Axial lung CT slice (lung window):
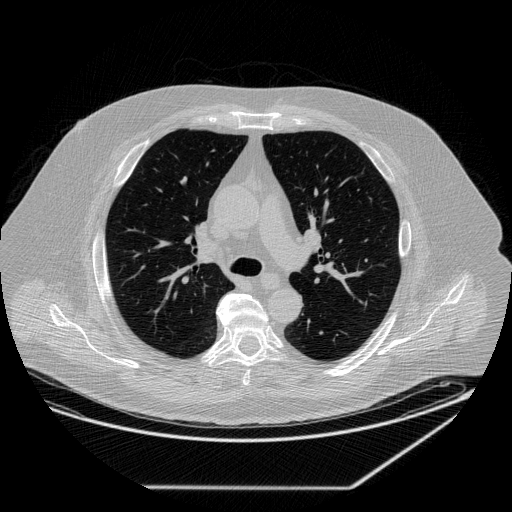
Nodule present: no